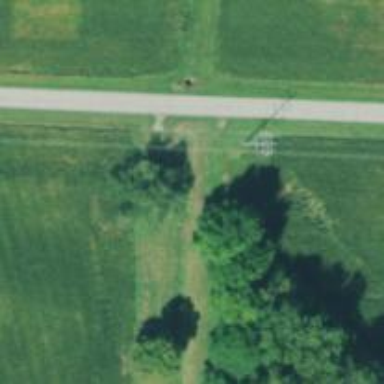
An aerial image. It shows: Power pole.